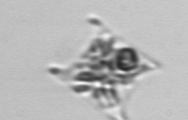
Label: Eucampia